Chest X-ray:
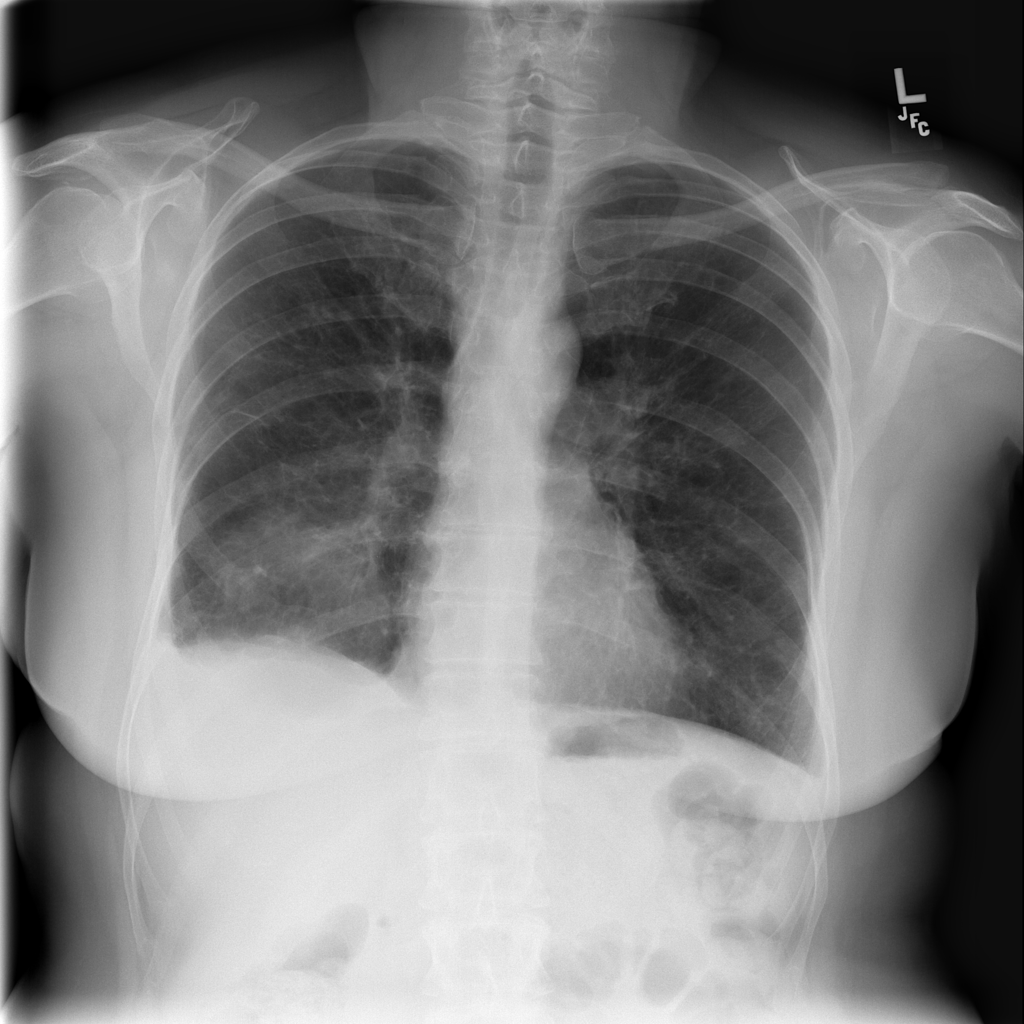
Findings: Consolidation, Effusion, Pleural Thickening
No abnormal finding: no